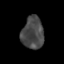
Tissue: skin
Cell type: Epithelial cells
Senescence score: 0.2415
Nuclear area (px): 691
Mean DAPI intensity: 72.178